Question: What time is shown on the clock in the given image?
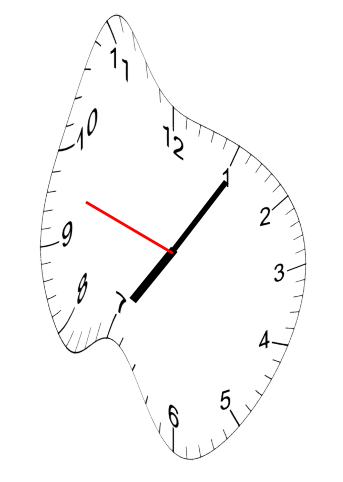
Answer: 07:05:48